Field crop: maize
Growth stage: 2
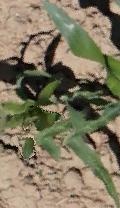
Species: maize